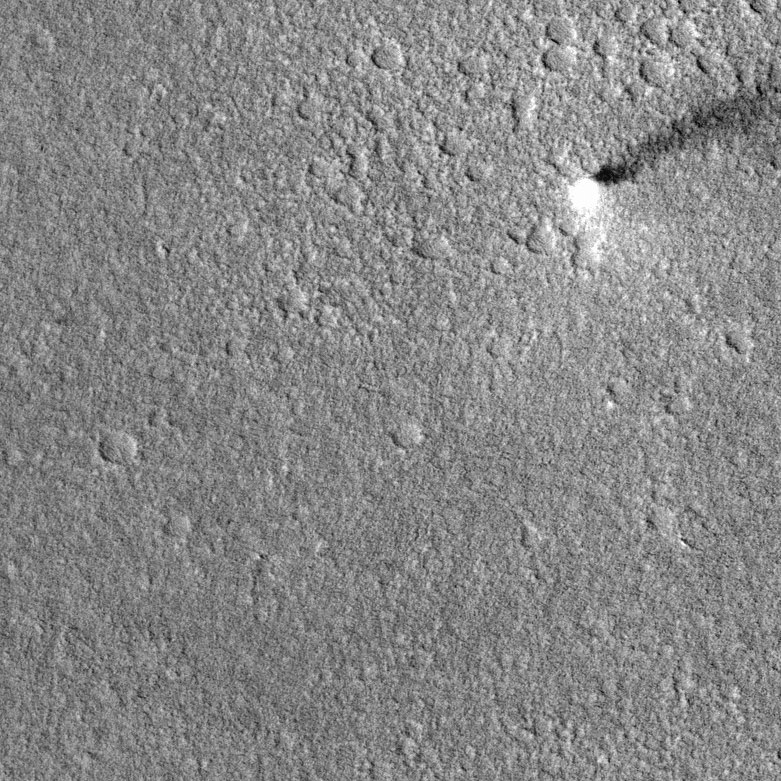
Label: dustdevil